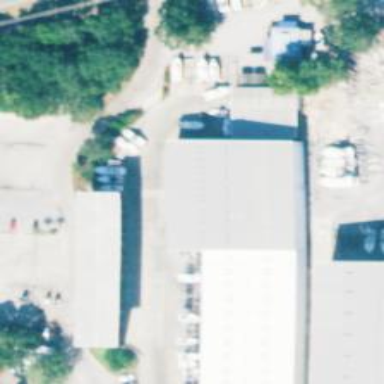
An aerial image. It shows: Warehouse.